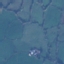
Land use / land cover class: Pasture